Question: I've been working in a multilanguage site build with asp.net and visual c#.
I'm using Local_resources to get my aspx files in Spanish and english.
If a use my aspx in the root of the website the Local_resources folder find the aproppiate resx for my aspx (because both have the same name). But if i put all my aspx into a folder created in the root directory, everything stop working:

as you can see i have a folder named "Inventario" and inside that folder i have Productos.aspx.
In App_LocalResources i have two files, one for spanish and one for english.
If i put Productos.aspx in the root directory they work fine, but i need them like in the image and like that is not working.
What should i do to the resx files to point to Inventario/Productos.aspx ?
Thank you very much.
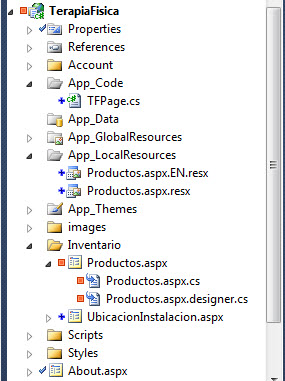
Answer: You have to create a new 'App_LocalResources' folder under 'Inventario', then copy 'Productos.aspx.*.resx' from '<root>\App_LocalResources' to 'Inventario\App_LocalResources', then rebuild your solution.